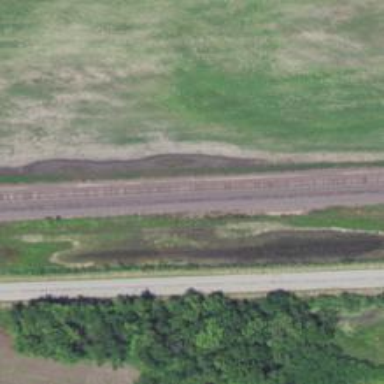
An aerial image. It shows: Railway siding with rails.